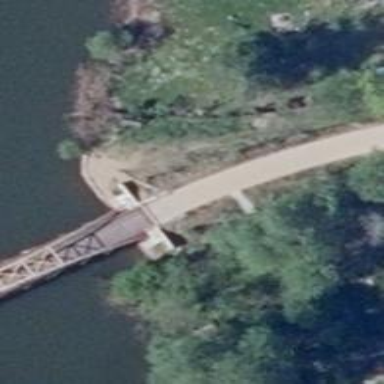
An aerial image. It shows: Footway on asphalt surface that crosses over bridge with truss structure.